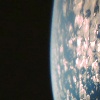
Label: cloud